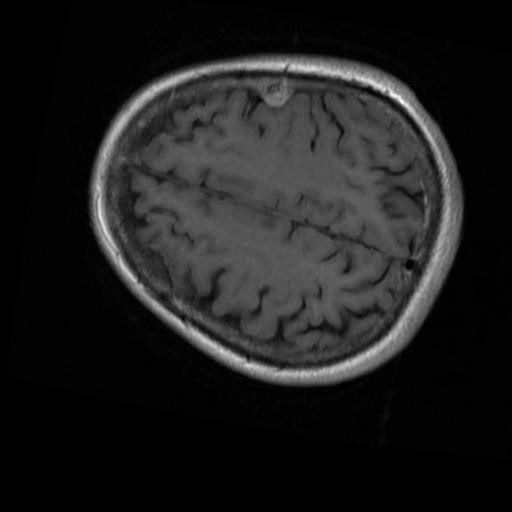
Label: brain_menin